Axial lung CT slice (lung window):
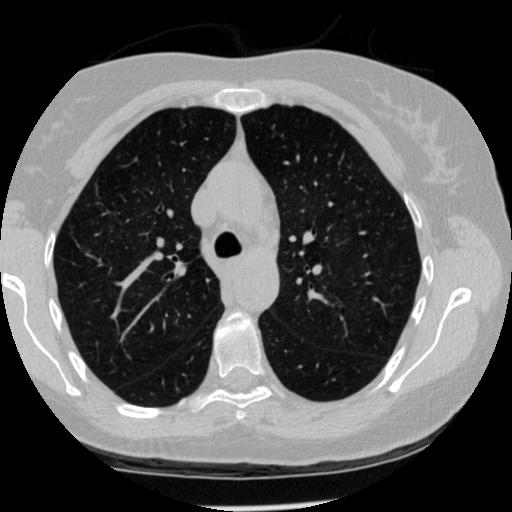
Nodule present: no